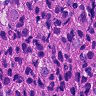
Metastatic tissue present: yes